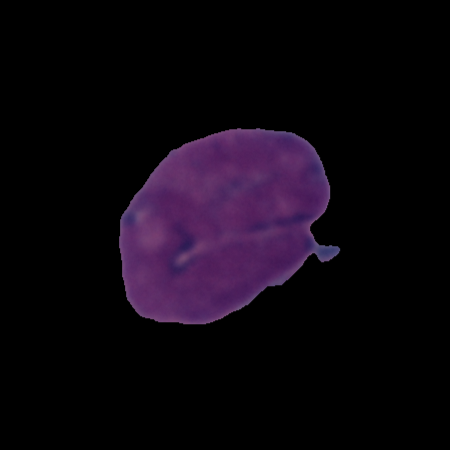
Label: cancer